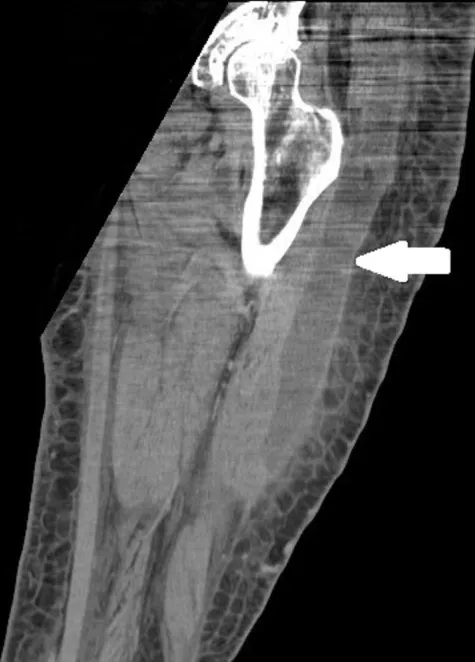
Coronal CT Scan of Left Lower Extremity. Arrowhead demonstrates discrete intramuscular fluid collection with the largest focus centered in the vastus lateralis.
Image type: radiology (ct)